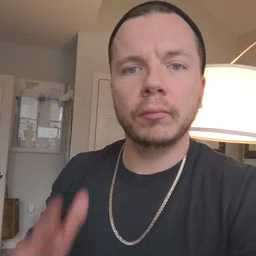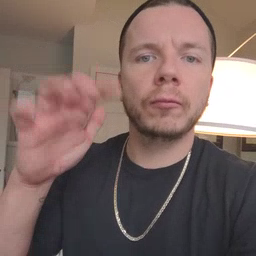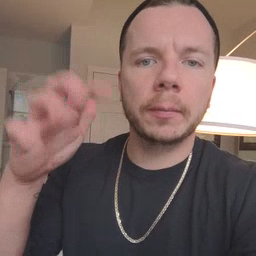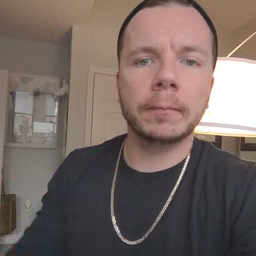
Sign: rain